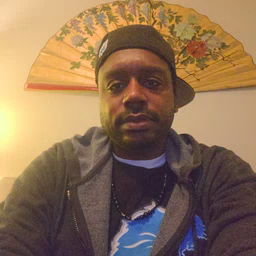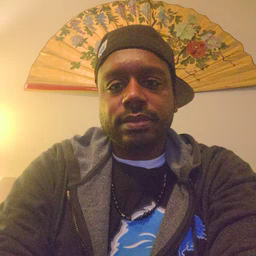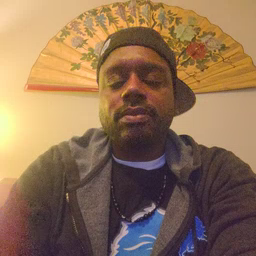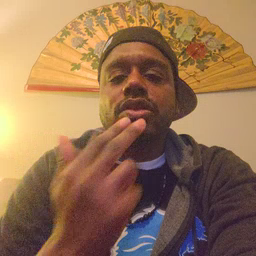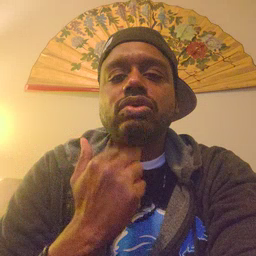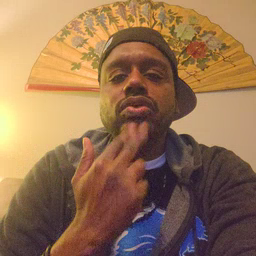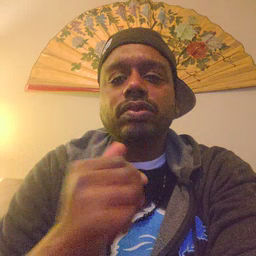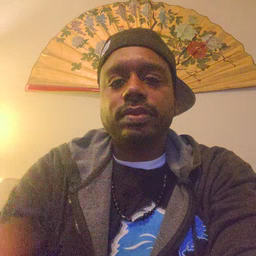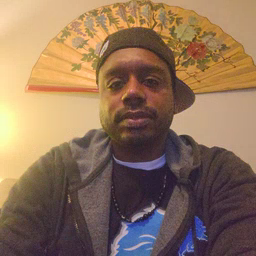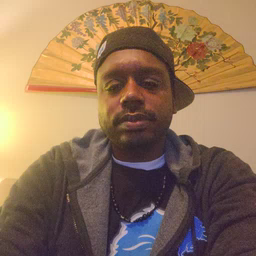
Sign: cute